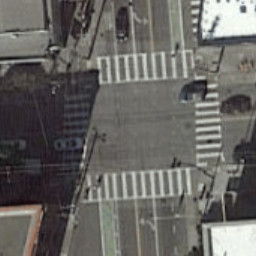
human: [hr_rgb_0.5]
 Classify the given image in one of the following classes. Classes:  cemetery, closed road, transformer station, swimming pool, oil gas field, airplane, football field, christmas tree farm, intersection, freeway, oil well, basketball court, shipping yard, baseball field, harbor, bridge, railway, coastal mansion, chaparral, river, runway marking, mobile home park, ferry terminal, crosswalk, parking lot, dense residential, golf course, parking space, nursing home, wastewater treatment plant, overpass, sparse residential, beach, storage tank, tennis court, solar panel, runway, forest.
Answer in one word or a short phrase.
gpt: crosswalk